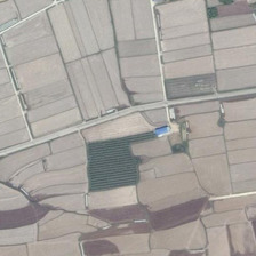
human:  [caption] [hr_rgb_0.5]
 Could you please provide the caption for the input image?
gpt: There are blue, yellow and green houses

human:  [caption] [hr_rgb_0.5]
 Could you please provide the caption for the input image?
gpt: There is a blue house where there is yellow and green

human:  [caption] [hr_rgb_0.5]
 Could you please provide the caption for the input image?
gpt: Where yellow meets green field is blue house

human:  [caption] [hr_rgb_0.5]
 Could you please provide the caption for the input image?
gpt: Where yellow meets green fields there is a blue house

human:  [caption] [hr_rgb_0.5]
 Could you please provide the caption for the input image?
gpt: Where yellow meets Green Fields there's a Blue House